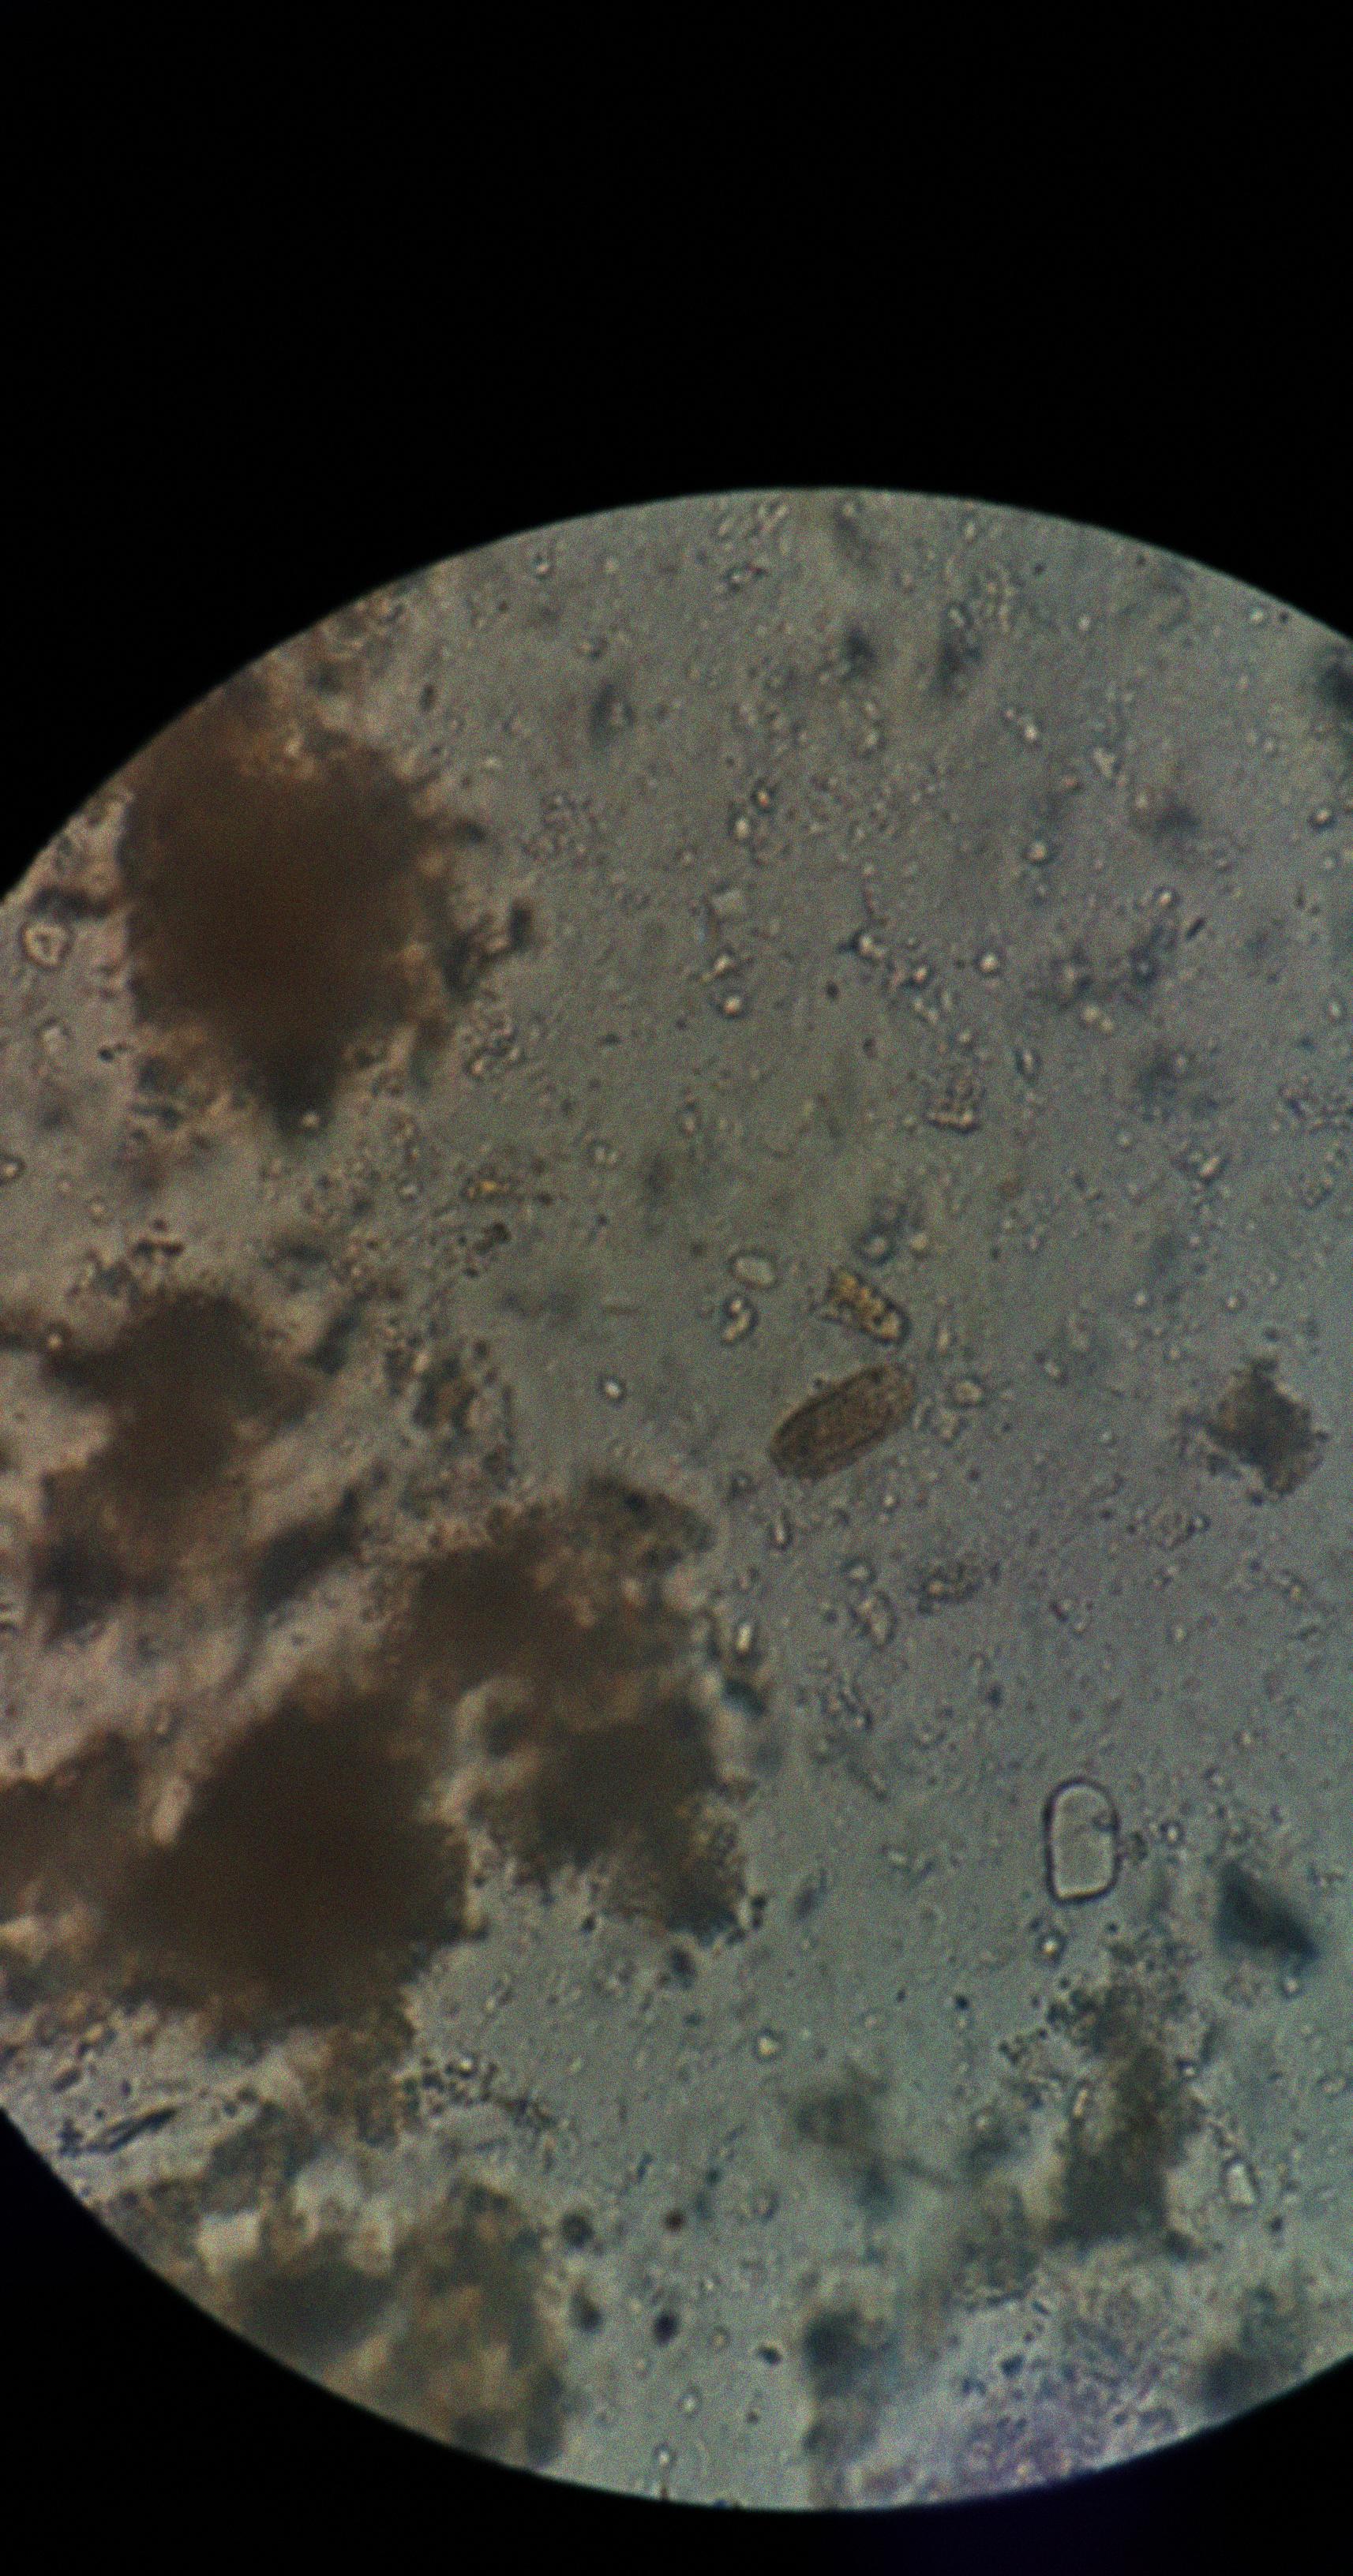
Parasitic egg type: Capillaria philippinensis